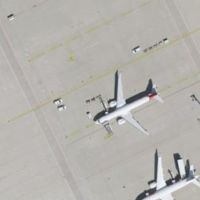
EUNIS habitat code: 57
Species observed at this site:
Buteo buteo
Falco tinnunculus
Corvus corone